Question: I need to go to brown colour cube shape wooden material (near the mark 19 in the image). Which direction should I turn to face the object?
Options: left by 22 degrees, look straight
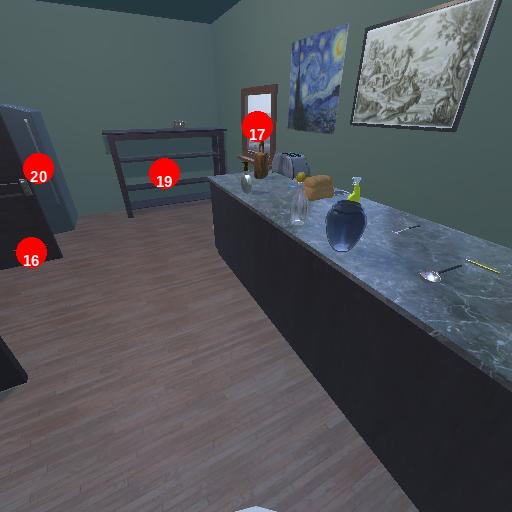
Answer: left by 22 degrees